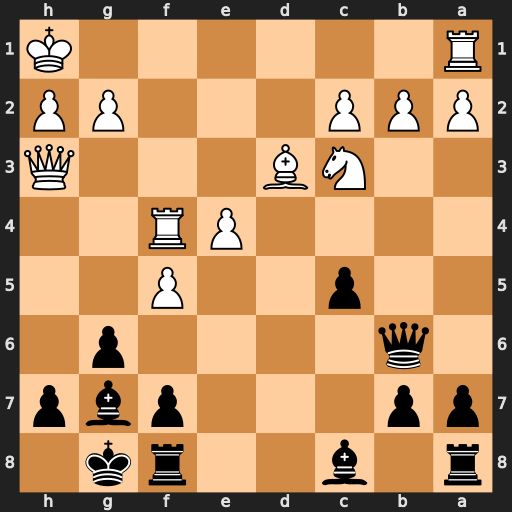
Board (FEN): r1b2rk1/pp3pbp/1q4p1/2p2P2/4PR2/2NB3Q/PPP3PP/R6K
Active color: b
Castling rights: -
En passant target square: -
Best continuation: Qxb2 Rb1 Qxc3